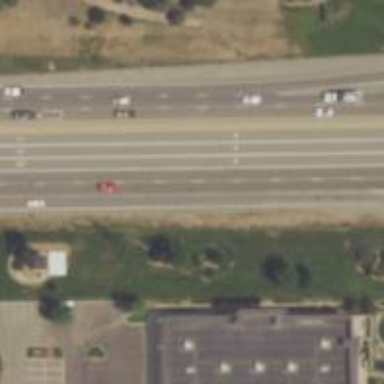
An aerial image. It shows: Asphalt road with grade 1 trunk. This expressway has smooth surface.